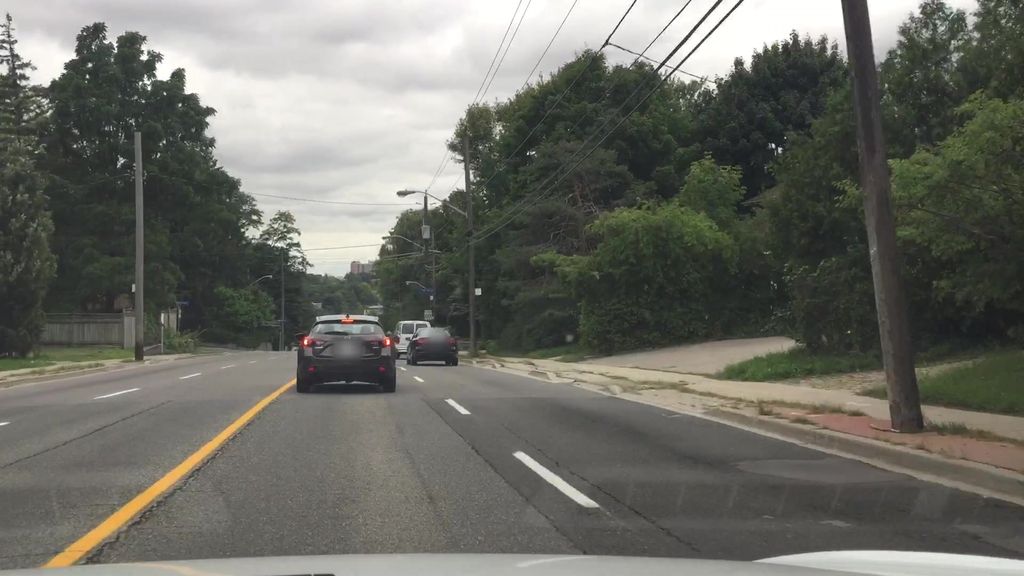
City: toronto